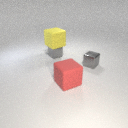
small gray metal cube to the right of small gray metal cube